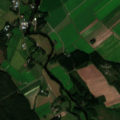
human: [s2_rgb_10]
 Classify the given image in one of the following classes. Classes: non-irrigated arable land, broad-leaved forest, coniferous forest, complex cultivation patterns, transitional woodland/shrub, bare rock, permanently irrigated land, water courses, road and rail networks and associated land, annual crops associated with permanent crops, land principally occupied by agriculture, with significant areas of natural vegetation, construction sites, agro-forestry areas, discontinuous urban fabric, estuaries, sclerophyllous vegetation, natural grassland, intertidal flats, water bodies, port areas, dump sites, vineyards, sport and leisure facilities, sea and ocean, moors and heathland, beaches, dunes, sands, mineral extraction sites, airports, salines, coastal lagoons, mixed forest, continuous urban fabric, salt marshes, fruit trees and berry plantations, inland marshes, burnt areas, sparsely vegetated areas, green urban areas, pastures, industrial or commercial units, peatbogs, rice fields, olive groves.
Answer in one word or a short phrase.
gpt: non-irrigated arable land, land principally occupied by agriculture, with significant areas of natural vegetation, coniferous forest, mixed forest